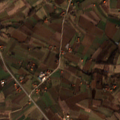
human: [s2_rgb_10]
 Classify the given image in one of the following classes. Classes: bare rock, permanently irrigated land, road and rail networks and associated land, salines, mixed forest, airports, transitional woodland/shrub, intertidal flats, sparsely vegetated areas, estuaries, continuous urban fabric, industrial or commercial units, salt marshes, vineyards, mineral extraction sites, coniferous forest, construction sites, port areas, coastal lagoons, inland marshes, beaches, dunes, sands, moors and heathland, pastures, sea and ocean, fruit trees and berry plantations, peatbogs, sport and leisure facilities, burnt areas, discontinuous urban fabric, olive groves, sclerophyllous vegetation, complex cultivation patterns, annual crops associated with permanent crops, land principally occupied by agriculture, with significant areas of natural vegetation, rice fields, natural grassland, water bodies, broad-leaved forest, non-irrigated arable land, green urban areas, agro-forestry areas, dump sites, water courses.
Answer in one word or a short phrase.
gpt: complex cultivation patterns